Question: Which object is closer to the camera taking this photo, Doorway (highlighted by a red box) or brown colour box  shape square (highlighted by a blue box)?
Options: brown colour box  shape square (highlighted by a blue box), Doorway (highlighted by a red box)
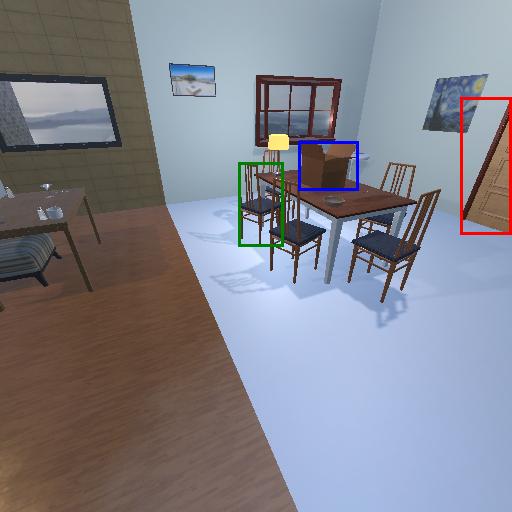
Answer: brown colour box  shape square (highlighted by a blue box)